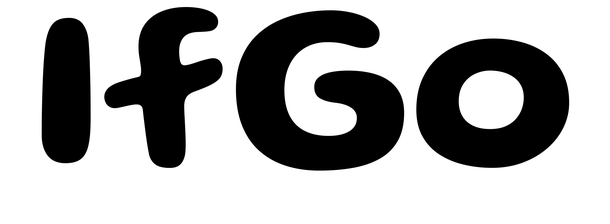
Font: Gluten_SemiBold